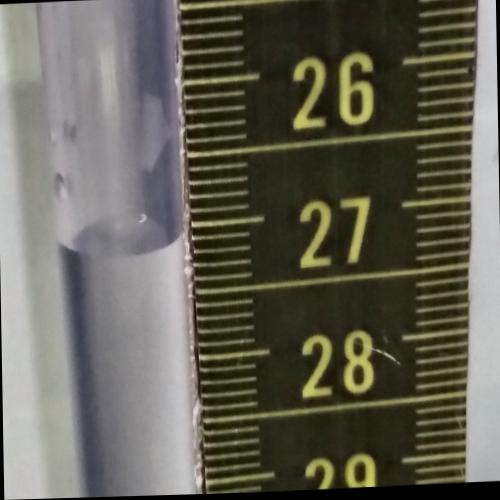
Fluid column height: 27.1 cm